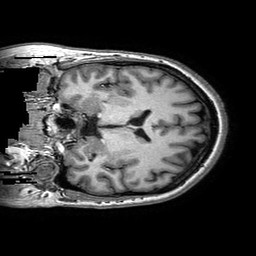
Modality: T1w
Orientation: coronal
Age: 31
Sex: female
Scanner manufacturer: philips
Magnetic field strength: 3 T
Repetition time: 0.006544 s
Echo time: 0.002945 s